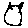
Label: cat